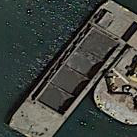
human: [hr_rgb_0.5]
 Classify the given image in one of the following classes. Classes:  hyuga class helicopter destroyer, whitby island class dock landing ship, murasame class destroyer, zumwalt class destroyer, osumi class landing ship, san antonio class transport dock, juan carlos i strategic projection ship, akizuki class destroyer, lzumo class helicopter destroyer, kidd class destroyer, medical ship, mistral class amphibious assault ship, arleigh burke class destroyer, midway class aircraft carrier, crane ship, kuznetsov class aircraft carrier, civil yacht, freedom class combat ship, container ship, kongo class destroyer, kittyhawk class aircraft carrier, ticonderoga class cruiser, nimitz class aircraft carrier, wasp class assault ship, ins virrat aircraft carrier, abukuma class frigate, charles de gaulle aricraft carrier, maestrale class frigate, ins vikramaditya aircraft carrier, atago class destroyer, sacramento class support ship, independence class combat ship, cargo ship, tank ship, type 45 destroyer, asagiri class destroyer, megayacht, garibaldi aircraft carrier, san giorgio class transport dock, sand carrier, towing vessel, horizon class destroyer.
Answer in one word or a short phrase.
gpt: Sand carrier